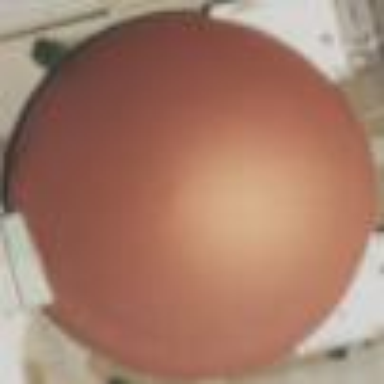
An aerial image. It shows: Building part with dome-shaped roof.